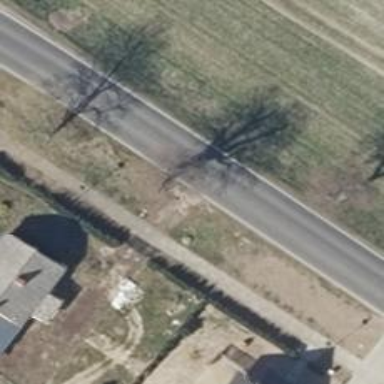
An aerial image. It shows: Driveway.